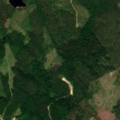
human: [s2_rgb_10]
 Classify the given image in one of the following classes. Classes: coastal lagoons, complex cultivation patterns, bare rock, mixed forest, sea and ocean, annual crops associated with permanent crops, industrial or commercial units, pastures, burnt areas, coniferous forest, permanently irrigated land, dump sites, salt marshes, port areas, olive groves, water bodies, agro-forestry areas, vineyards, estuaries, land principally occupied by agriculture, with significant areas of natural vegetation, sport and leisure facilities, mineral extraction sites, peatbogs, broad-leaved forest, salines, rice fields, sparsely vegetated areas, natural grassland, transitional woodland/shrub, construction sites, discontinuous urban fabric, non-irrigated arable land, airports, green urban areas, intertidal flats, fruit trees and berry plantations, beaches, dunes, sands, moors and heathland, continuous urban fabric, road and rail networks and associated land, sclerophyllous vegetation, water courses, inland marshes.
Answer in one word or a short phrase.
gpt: coniferous forest, mixed forest, transitional woodland/shrub